九年级 · 度量几何学
如图, $A B$ 是 $\odot O$ 的直径, 点 $D, C$ 在 $\odot O$ 上, $\angle D O C=90^{\circ}, A C=2, B D=2 \sqrt{2}$, 则 $\odot O$ 的半径为 ( )

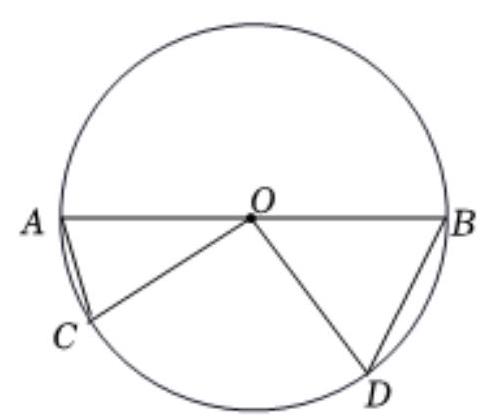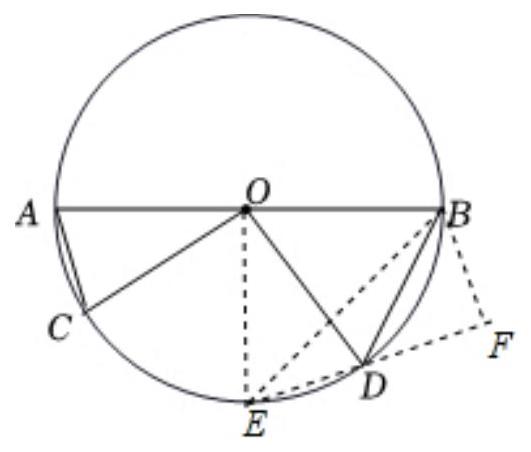
A. $\sqrt{3}$

B. $\sqrt{5}$

C. $\sqrt{2}+1$

D. $\sqrt{10}$

答案: D
解析: 【分析】

本题考查了圆心角、弧、弦的关系: 在同圆或等圆中，如果两个圆心角、两条弧、两条弦中有一组量相等, 那么它们所对应的其余各组量都分别相等.

作半径 $O E \perp A B$, 连接 $D E$, 作 $B F \perp D E$ 于 $F$, 如图, 利用等角的余角相等得到 $\angle D O E=\angle A O C$, 则 $D E=$ $A C=2$, 利用三角形内角和可计算出 $\angle B D E=135^{\circ}$, 所以 $\angle B D F=45^{\circ}$, 从而可计算出 $D F=B F=2$,利用勾股定理计算出 $B E=2 \sqrt{5}$, 然后根据 $\triangle B O E$ 为等腰直角三角形可得到 $O B$ 的长.

【解答】

解: 作半径 $O E \perp A B$, 连接 $D E$, 作 $B F \perp D E$ 于 $F$, 连接 $B E$, 如图,

$\because \angle D O C=90^{\circ}, \angle A O E=90^{\circ}$,

$\therefore \angle D O E=\angle A O C$,

$\therefore D E=A C=2$,

$\because \angle B D E=180^{\circ}-\frac{1}{2} \times 90^{\circ}=135^{\circ}$,

$\therefore \angle B D F=45^{\circ}$,

$\therefore D F=B F=\frac{\sqrt{2}}{2} B D=\frac{\sqrt{2}}{2} \times 2 \sqrt{2}=2$,

$\therefore E F=D E+D F=4$,

在Rt $\triangle B E F$ 中, $B E=\sqrt{B F^{2}+E F^{2}}=2 \sqrt{5}$,

$\because \triangle B O E$ 为等腰直角三角形,

$\therefore O B=\frac{\sqrt{2}}{2} \times 2 \sqrt{5}=\sqrt{10}$.

故选: D.